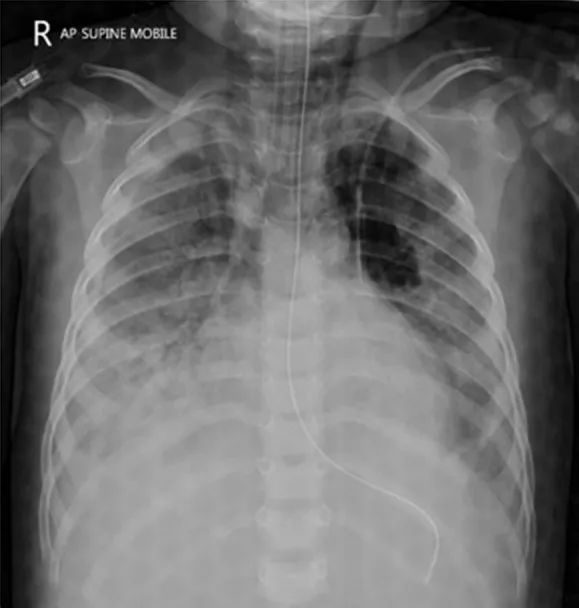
Chest X Ray at PICU admission (48 h after the ingestion).
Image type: radiology (x_ray)